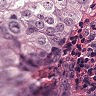
Metastatic tissue present: yes